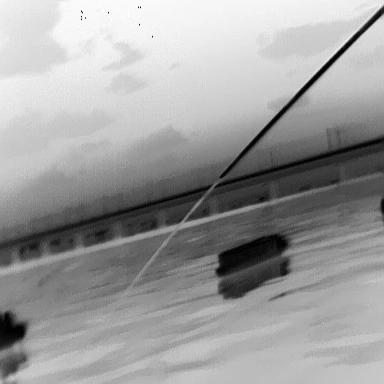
There is a fishing_boat in the infrared image.